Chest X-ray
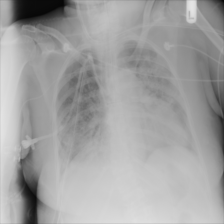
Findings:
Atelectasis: negative
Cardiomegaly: negative
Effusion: negative
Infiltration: negative
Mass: negative
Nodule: negative
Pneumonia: negative
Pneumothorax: negative
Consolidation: negative
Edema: negative
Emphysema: negative
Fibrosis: negative
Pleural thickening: negative
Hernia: negative